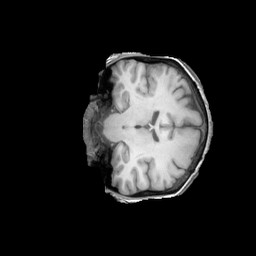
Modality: T1w
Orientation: coronal
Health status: ill
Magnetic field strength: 3 T